八年级 · 解析几何
直线 $y_{1}=m x+n$ 和 $y_{2}=n x-m$ 在同一平面直角坐标系中的大致图象可能是（）
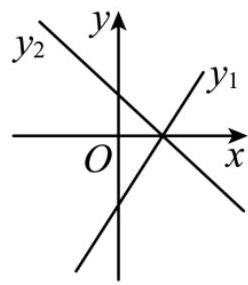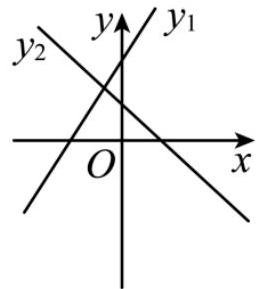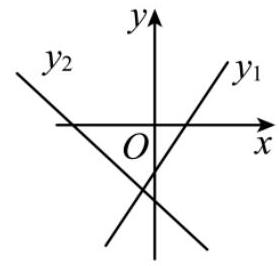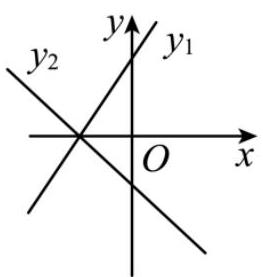

B.

C.

D.

答案: C